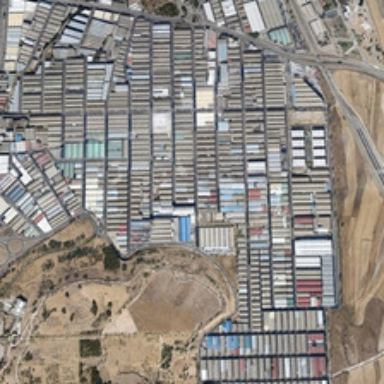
Many buildings and some bareland are in an industrial area .